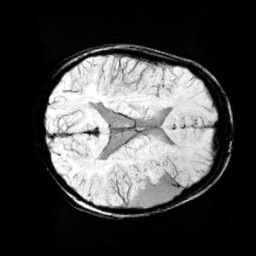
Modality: minIP
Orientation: axial
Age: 12
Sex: male
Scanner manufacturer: siemens
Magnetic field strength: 3 T
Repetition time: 0.027 s
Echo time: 0.02 s